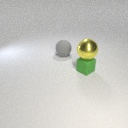
small green rubber cube below large yellow metal sphere